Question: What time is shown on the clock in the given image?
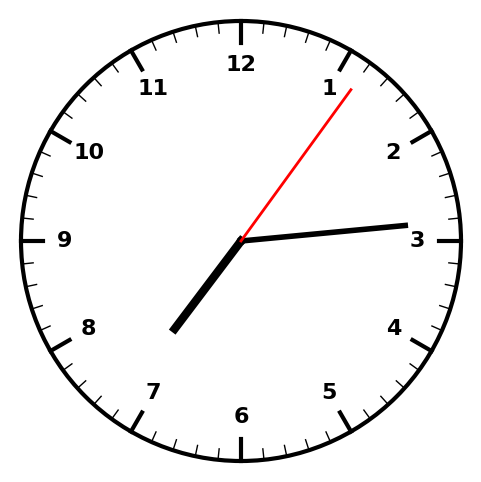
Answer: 07:14:06